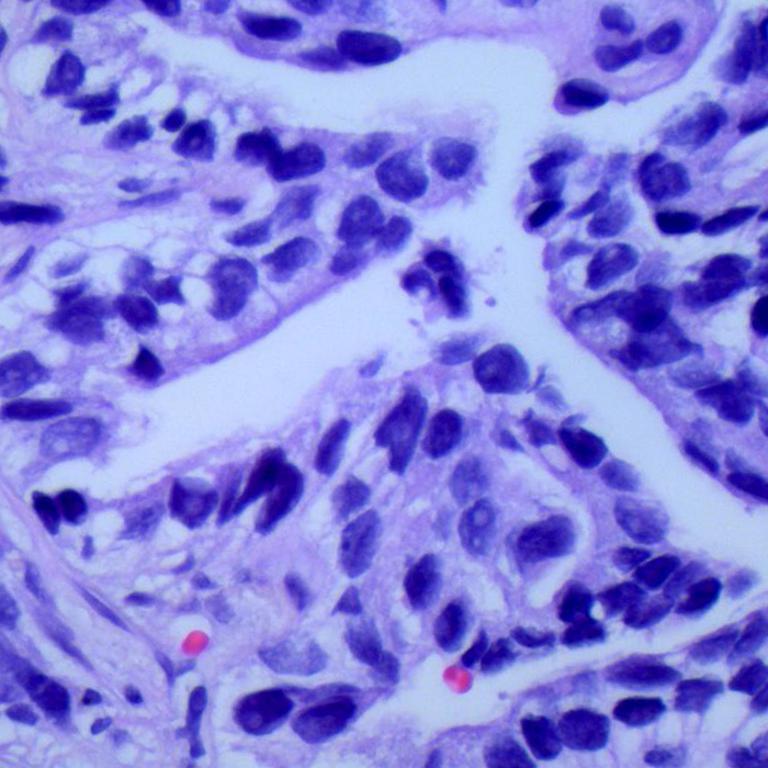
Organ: lung
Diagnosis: adenocarcinomas